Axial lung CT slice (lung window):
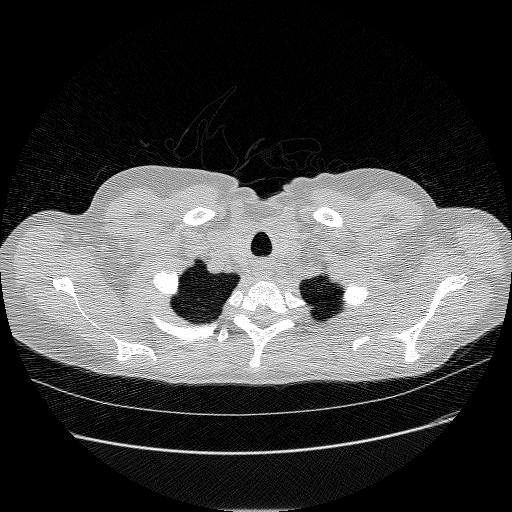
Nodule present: no